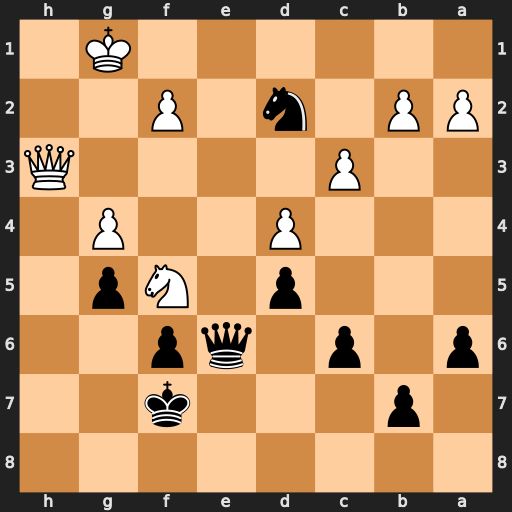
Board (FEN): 8/1p3k2/p1p1qp2/3p1Np1/3P2P1/2P4Q/PP1n1P2/6K1
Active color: b
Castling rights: -
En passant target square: -
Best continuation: Qe1+ Kg2 Qf1+ Kh2 Qxf2+ Kh1 Qe1+